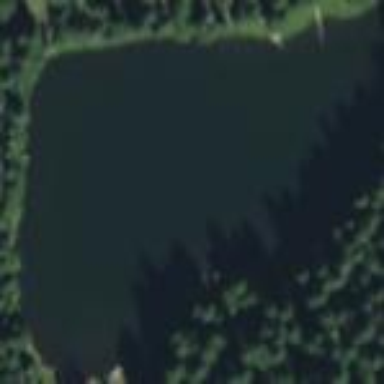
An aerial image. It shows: Lake with natural water.